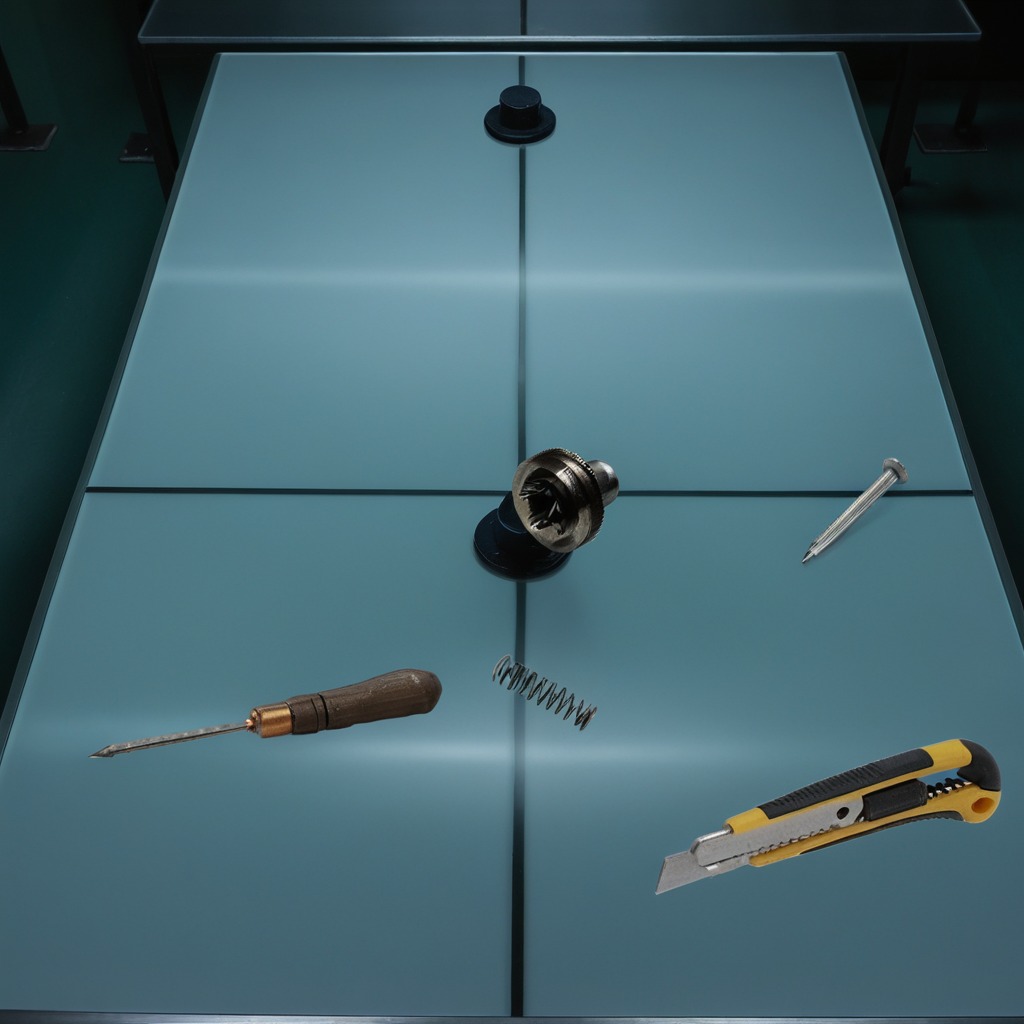
A utility knife, a metal machine screw, an iron nail, a coiled metal spring, and a screwdriver are lying on the clean empty table in a railway signal maintenance room.